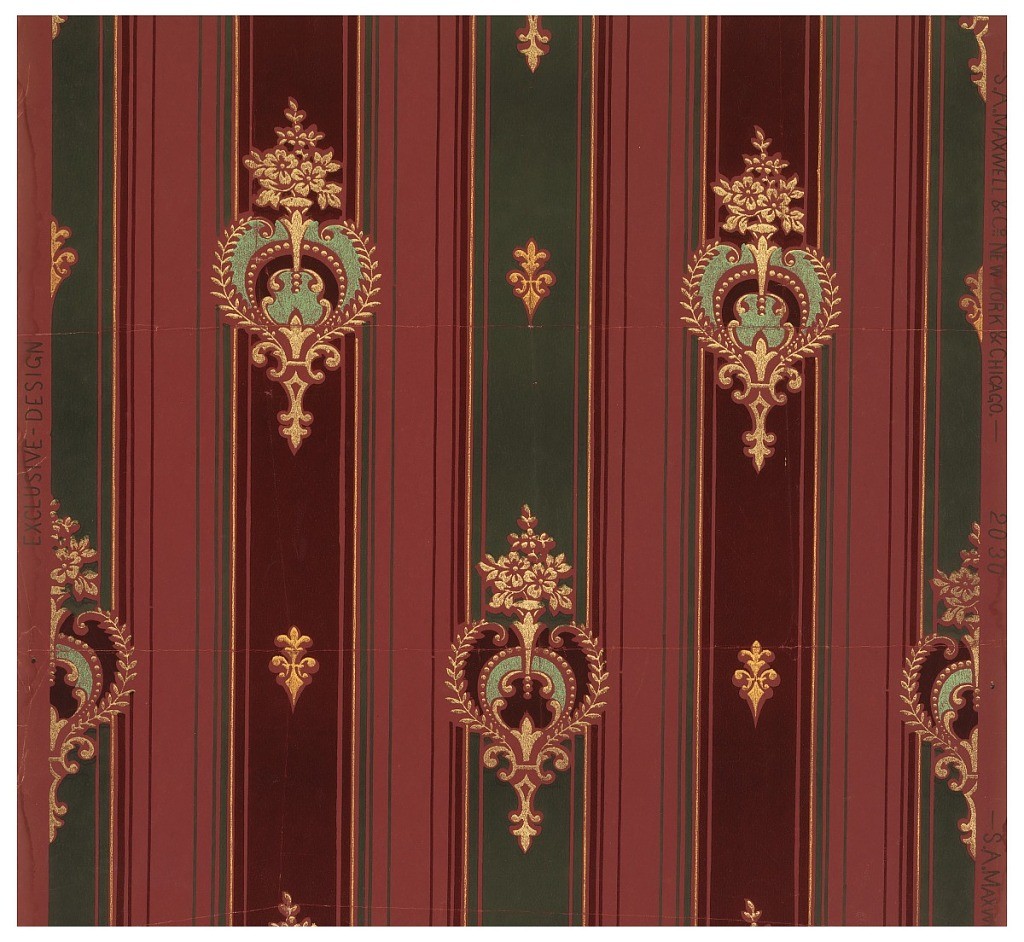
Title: Sidewall
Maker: Maxwell & Co., S.A., Chicago, Illinois, USA
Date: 1880–1900
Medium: Machine-printed
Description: Stripe with conventionalized floral & foliate motif interjected on rigidly diamond grid. Printed in green, maroon and pink with metallic gold on red ground.